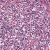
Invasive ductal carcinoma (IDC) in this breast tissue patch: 1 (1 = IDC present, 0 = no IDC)